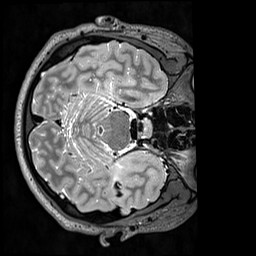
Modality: T2w
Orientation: axial
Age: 25
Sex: male
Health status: healthy
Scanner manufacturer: siemens
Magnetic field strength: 3 T
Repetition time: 3.2 s
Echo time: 0.568 s